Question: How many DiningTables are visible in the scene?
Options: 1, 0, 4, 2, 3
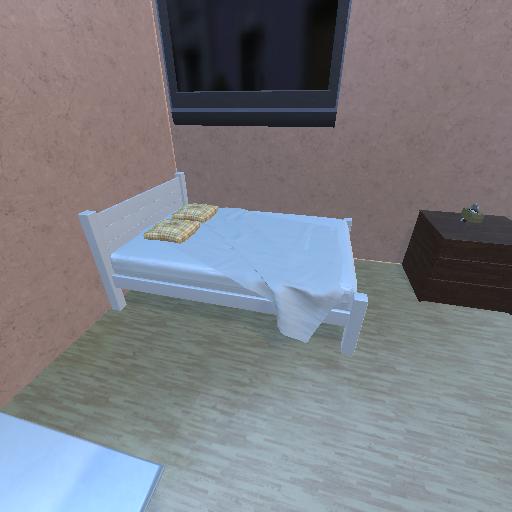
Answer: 1